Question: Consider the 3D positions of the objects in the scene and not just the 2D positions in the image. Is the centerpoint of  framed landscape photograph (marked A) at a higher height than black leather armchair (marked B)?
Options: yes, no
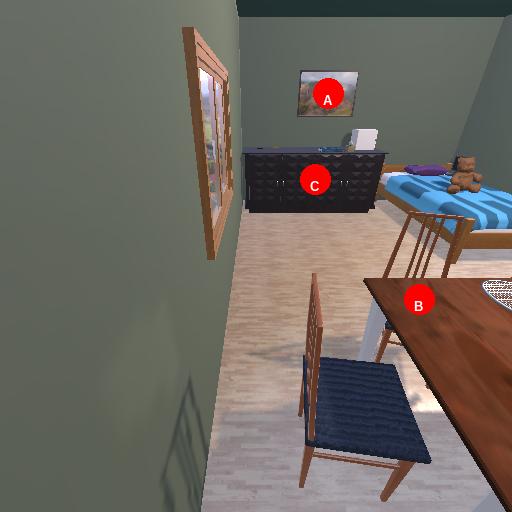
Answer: yes